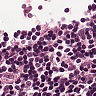
Metastatic tissue present: no